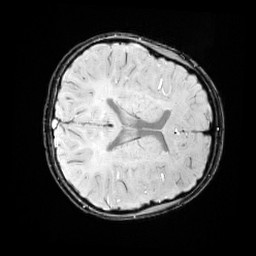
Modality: SWI
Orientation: axial
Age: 13
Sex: female
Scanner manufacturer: siemens
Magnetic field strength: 3 T
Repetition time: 0.027 s
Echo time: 0.02 s